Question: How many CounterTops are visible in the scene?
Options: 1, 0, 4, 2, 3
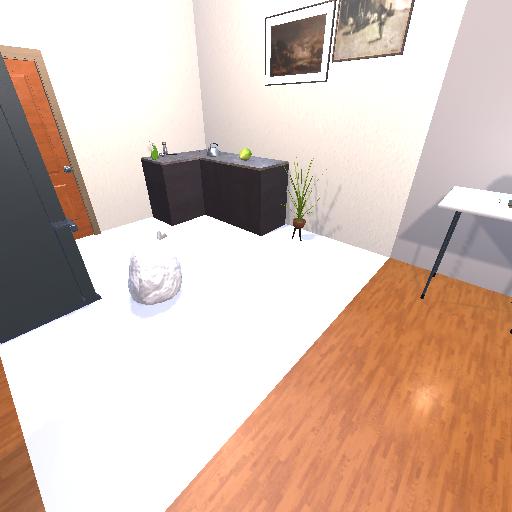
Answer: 1